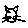
Label: cat